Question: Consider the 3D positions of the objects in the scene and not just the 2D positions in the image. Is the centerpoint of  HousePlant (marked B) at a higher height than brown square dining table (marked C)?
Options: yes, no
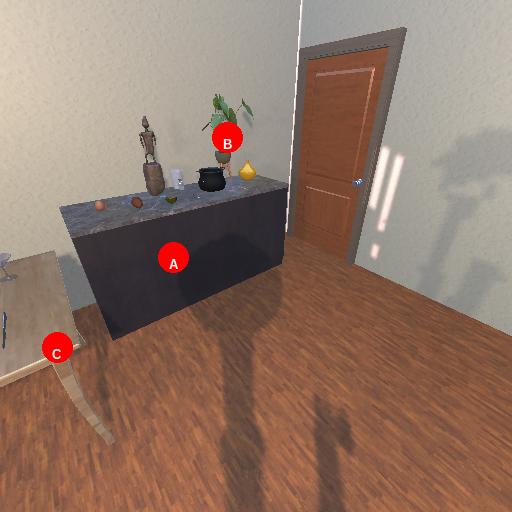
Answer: yes